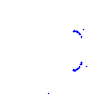
Particle: proton